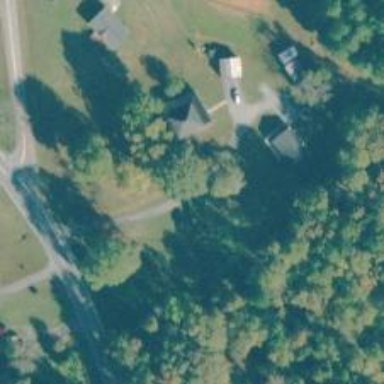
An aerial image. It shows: Driveway.